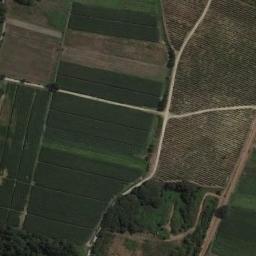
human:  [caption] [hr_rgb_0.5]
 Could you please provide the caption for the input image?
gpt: The rectangular farmland is next to some trees .

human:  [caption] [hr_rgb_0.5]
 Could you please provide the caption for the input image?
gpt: Several rectangular farmlands of different colors and a grove of trees are on the ground and some paths go through the farmlands .

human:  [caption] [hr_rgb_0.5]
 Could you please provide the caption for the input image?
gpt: There are many trees beside the rectangular farmlands .

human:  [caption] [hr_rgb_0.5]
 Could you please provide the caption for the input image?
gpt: Many neatly arranged green and brown mixed sized rectangular farm fields .

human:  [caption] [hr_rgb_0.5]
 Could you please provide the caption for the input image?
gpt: There are some green rectangular farmlands .